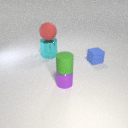
large cyan metal cylinder behind small purple metal cylinder